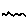
Label: zigzag